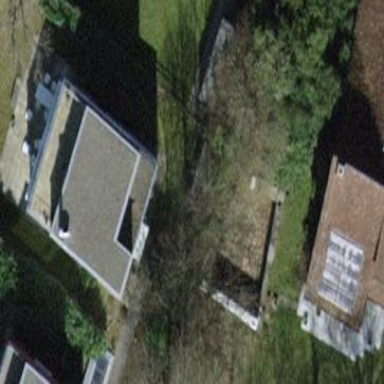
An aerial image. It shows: Building with flat roof.